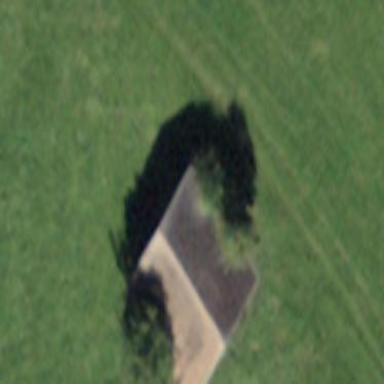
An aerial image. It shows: Rural barn.